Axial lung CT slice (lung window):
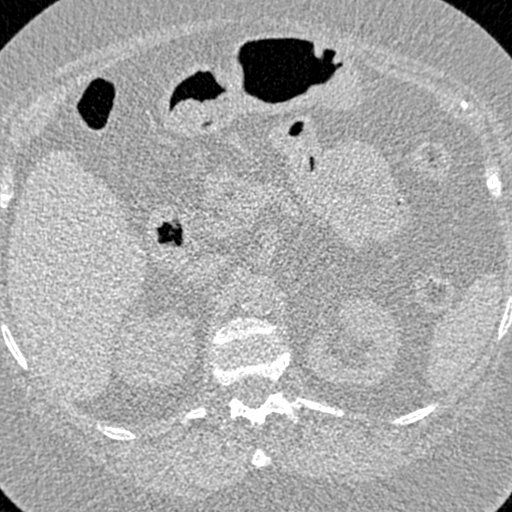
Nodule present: no